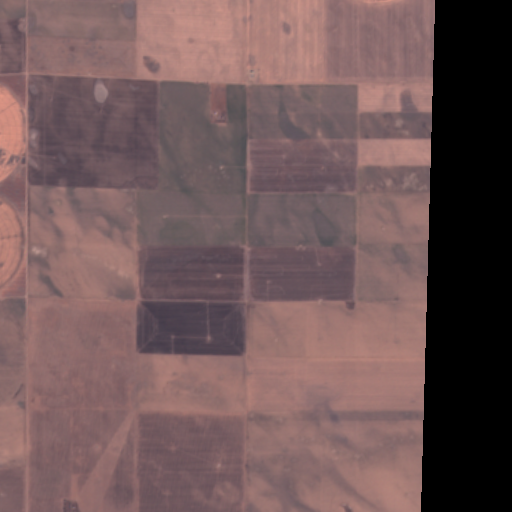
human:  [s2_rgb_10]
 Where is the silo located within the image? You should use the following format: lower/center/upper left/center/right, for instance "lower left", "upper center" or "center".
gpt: The silo is located in the lower left of the image.
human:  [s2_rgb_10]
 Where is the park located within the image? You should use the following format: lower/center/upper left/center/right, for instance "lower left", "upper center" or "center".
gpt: There is no park in the image.